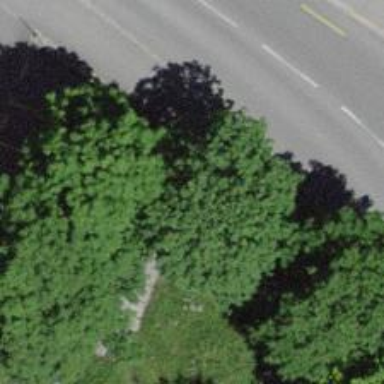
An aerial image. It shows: Avenue of broadleaved trees.